如图，弦$CD$在以$AB$为直径的半圆$O$上滑动，$M$是$CD$的中点，$CE \perp AB$于点$E$.若弦$CD$始终保持与半圆$O$的半径相等，则$\angle CEM$的度数为\underline{\quad\quad}.}

\noindent\textbf{【变式 2-2】如图，将$\triangle ABC$绕点$A$旋转至$\triangle AB'C'$，使得$B'$，$C'$，$B$共线.若$AC = 2$，$\angle ABC = 30^\circ$，则$CC'$的长为\underline{\quad\quad}.}

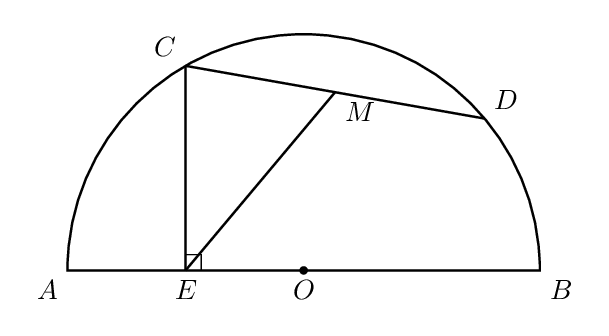
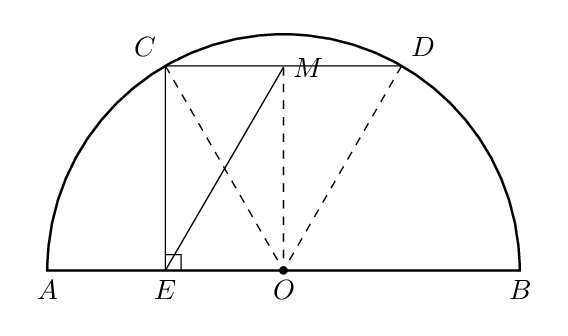
【解答】
\vspace{0.5cm}
\noindent\textbf{【答案】$30^\circ$}

\vspace{0.5cm}
\noindent\textbf{【详解】如图，连接$OC$，$OD$，$OM$.}
\noindent\textbf{$\because OC = OD$，$M$是$CD$的中点，}
\noindent\textbf{$\therefore OM \perp CD$，$CM = DM$.}
\noindent\textbf{$\because CE \perp AB$，}
\noindent\textbf{$\therefore \angle OEC = \angle OMC = 90^\circ$.}
\noindent\textbf{$\therefore C, M, O, E$四点共圆，且$OC$为圆的直径，$CM$为圆的一条弦．}
\noindent\textbf{$\therefore \angle CEM = \angle COM$.}
\noindent\textbf{$\because CM = DM$，$CD = OC$，}
\noindent\textbf{$\therefore CM = \dfrac{1}{2}OC$. $\therefore$易得$\angle COM = 30^\circ$.}
\noindent\textbf{$\therefore \angle CEM = 30^\circ$.}


\end{document}

\vspace{0.5cm}
\noindent\textbf{【答案】$2\sqrt{3}$}

\vspace{0.5cm}
\noindent\textbf{【详解】解：如图，过点$A$作$AH \perp CC'$于$H$，}


\noindent\textbf{$\because$将$\triangle ABC$绕点$A$旋转至$\triangle AB'C'$，}
\noindent\textbf{$\therefore AC = AC' = 2$，$\angle ACB = \angle AC'B'$，}
\noindent\textbf{$\because \angle AC'B' + \angle BC'A = 180^\circ$，}
\noindent\textbf{$\therefore \angle ACB + \angle BC'A = 180^\circ$，}
\noindent\textbf{$\therefore$点$A$，点$C$，点$B$，点$C'$四点共圆，}
\noindent\textbf{$\therefore \angle ABC = \angle AC'C = 30^\circ$，}
\noindent\textbf{$\because AC = AC'$，$AH \perp CC'$，}
\noindent\textbf{$\therefore CC' = 2C'H$，$AH = \dfrac{1}{2}AC' = 1$，$C'H = \sqrt{3}AH = \sqrt{3}$，}
\noindent\textbf{$\therefore CC' = 2\sqrt{3}$，}
\noindent\textbf{故答案为：$2\sqrt{3}$.}
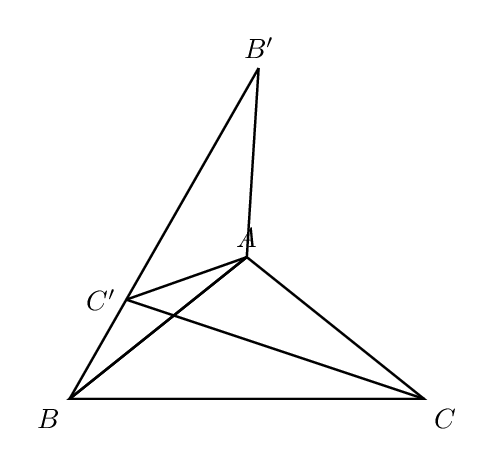
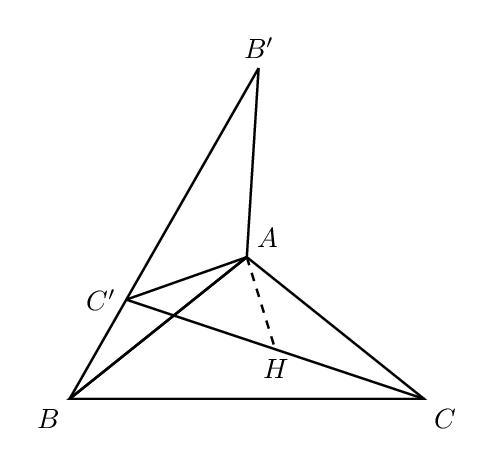